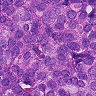
Metastatic tissue present: yes